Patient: sex F, age 80
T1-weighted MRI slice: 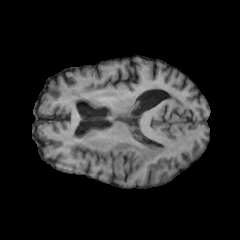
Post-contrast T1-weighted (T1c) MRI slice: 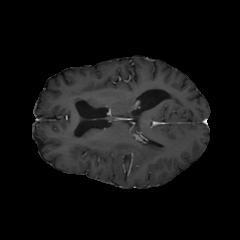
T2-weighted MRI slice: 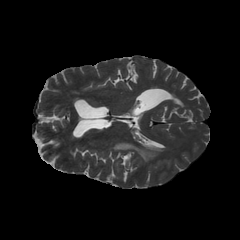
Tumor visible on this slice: yes
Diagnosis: Glioblastoma, IDH-wildtype
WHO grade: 4